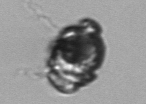
Label: Proterythropsis